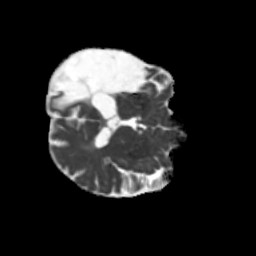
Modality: MD
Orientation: axial
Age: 58
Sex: male
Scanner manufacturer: siemens
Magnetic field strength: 3 T
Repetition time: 5.25 s
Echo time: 0.08 s